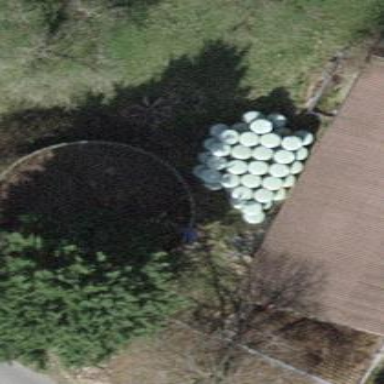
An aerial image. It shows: Silo building.